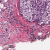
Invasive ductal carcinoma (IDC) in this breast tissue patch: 0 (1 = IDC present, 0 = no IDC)